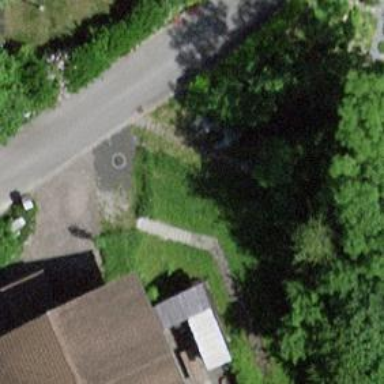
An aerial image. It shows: Road with steps.